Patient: sex F, age 76
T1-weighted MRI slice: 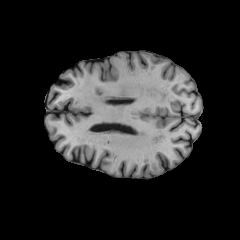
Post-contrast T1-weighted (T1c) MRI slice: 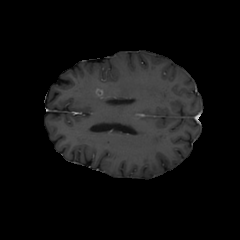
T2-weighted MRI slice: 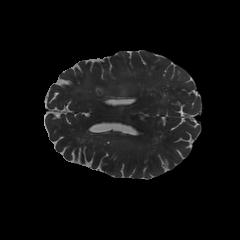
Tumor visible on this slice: yes
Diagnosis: Glioblastoma, IDH-wildtype
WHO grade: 4